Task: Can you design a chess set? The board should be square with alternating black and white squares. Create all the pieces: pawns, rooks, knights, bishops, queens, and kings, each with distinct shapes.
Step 744:
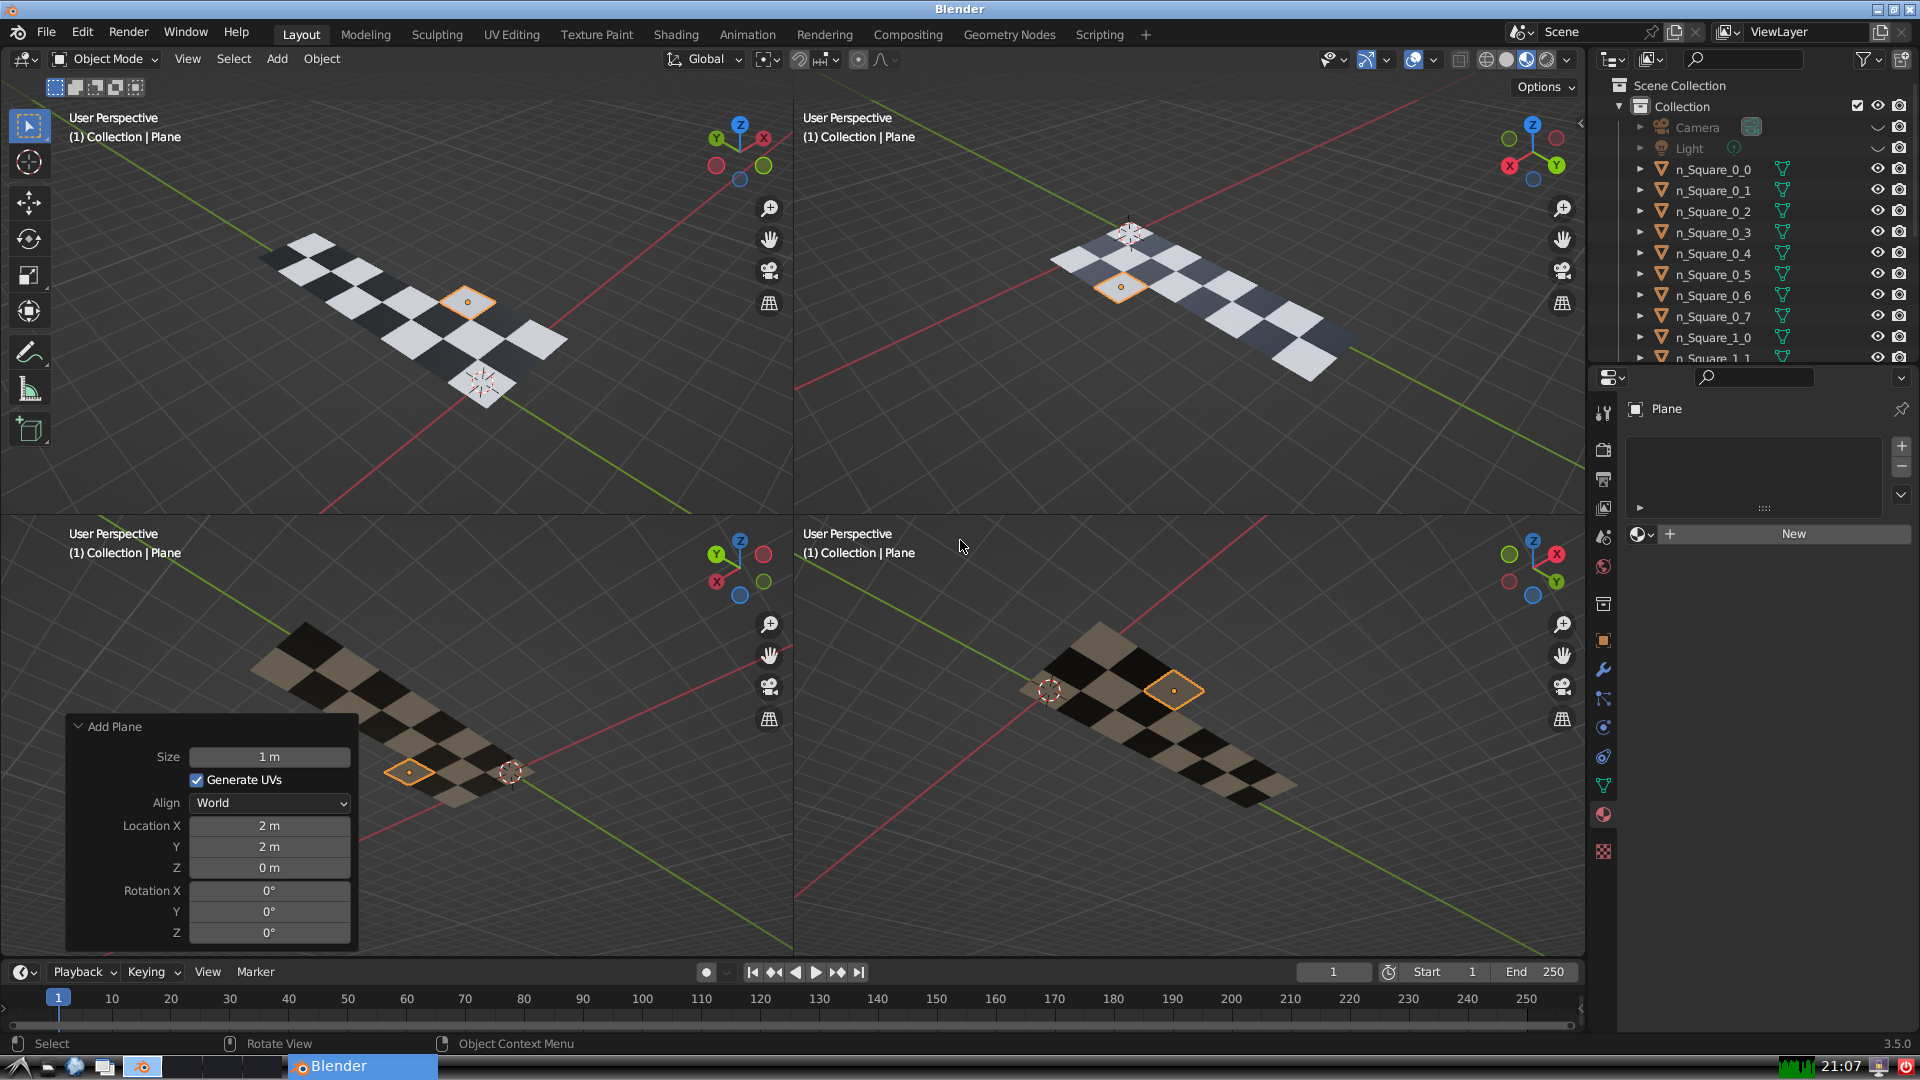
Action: {"mouse_move": [1608, 631]}